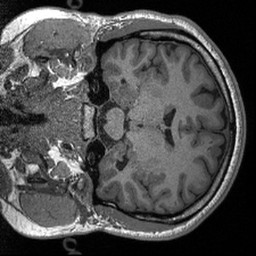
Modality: T1w
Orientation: coronal
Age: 23
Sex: male